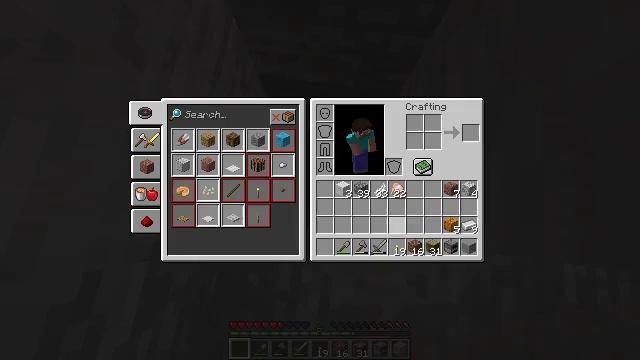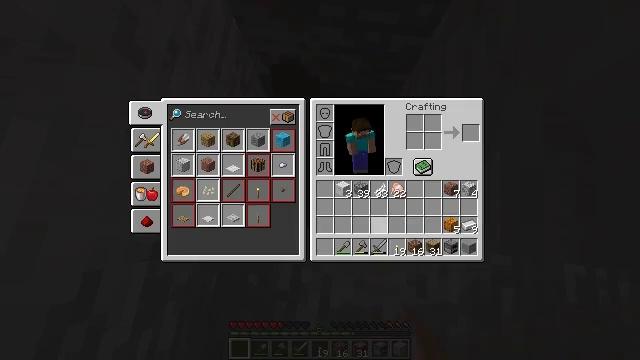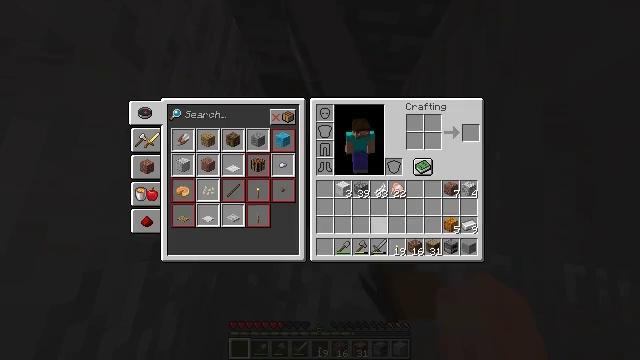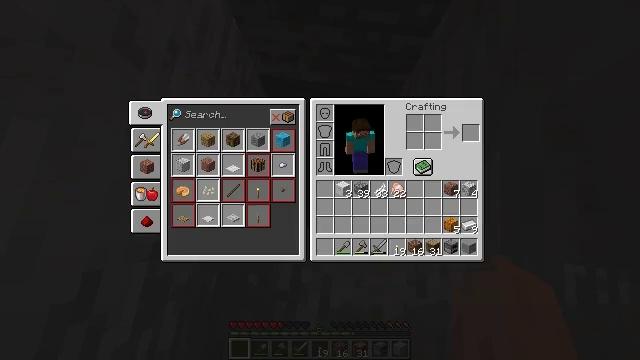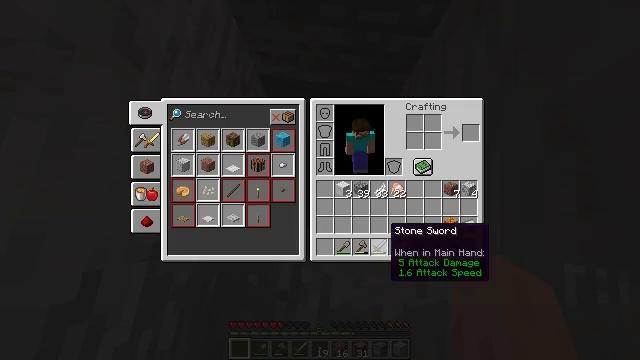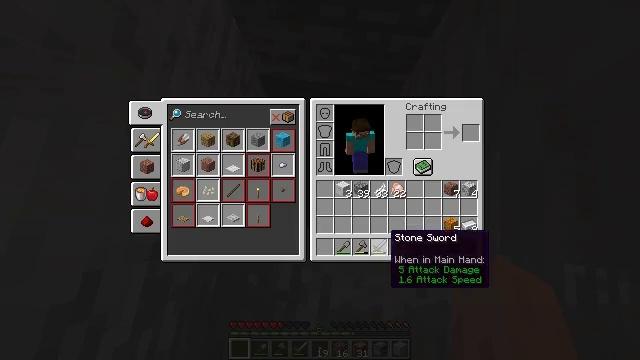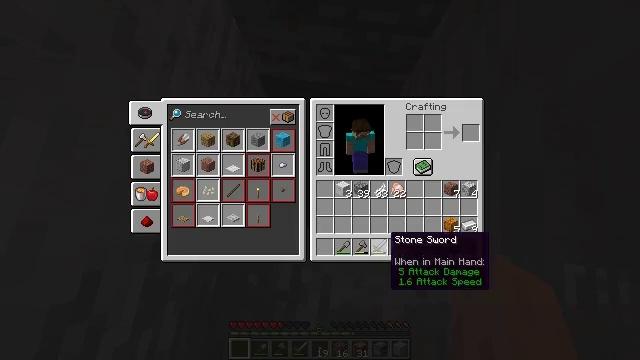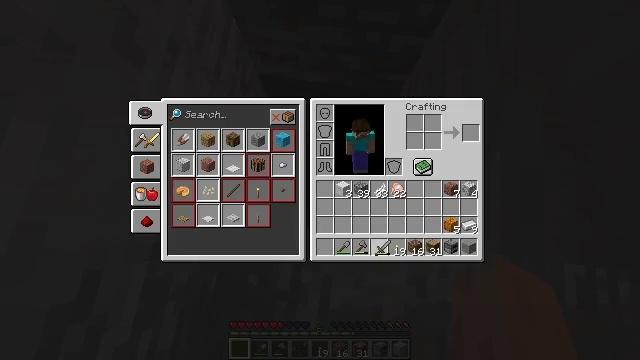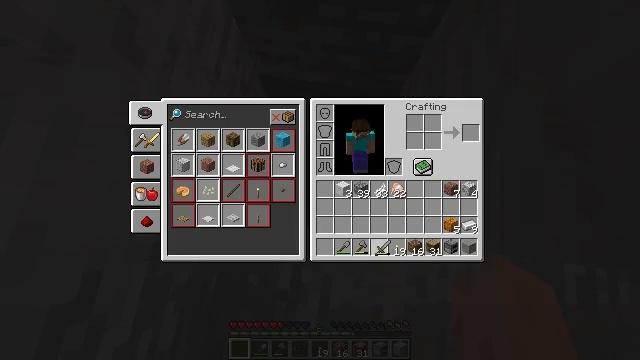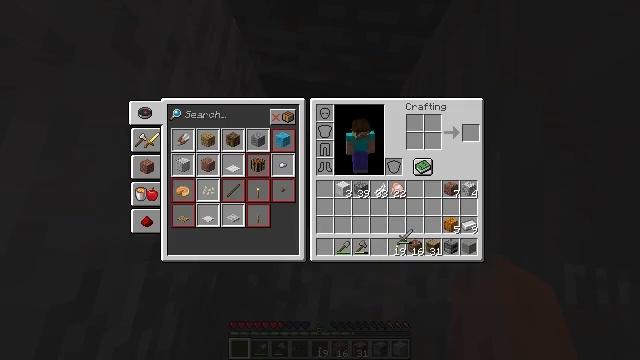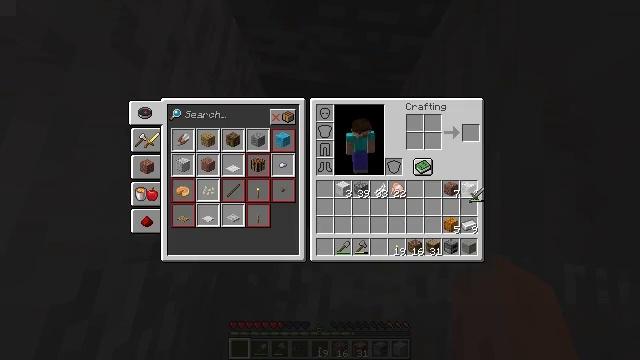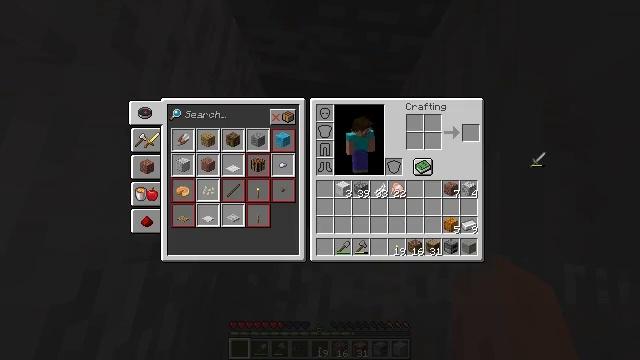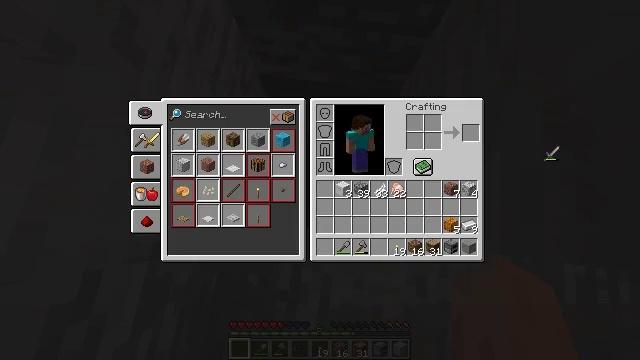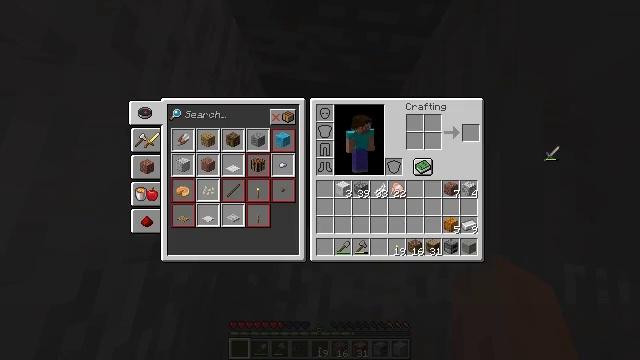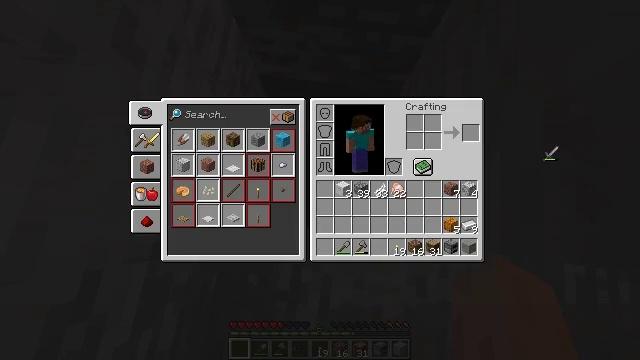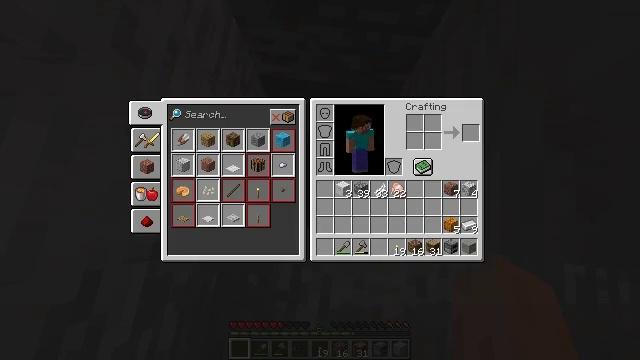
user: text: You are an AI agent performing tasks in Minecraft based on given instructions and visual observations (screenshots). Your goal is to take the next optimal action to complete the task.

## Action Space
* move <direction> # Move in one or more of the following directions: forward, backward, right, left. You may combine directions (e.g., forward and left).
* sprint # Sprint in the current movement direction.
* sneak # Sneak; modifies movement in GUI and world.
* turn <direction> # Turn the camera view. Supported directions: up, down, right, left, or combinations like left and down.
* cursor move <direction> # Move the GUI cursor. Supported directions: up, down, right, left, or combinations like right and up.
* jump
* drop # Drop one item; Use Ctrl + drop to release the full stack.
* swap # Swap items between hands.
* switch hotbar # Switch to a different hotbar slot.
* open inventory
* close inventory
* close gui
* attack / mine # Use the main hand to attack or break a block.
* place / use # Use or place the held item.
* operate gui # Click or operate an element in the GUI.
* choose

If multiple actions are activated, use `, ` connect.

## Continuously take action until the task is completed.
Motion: motion action
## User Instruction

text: Remove a stone sword from the inventory.
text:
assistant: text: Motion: cursor move left, open gui
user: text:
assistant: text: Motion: no_op
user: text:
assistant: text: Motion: no_op
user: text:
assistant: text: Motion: no_op
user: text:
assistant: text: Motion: no_op
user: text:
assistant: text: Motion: no_op
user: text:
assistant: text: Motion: operate gui
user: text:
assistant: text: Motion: operate gui
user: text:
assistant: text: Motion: cursor move right and up, operate gui
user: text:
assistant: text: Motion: cursor move right and up
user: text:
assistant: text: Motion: cursor move right and up
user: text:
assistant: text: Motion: cursor move right, operate gui
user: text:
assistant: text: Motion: operate gui
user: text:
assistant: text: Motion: operate gui
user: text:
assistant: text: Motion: cursor move left and down
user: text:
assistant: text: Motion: cursor move left and down
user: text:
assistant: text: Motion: cursor move left and down
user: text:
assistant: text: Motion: cursor move left
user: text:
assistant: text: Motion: no_op
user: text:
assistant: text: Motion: no_op